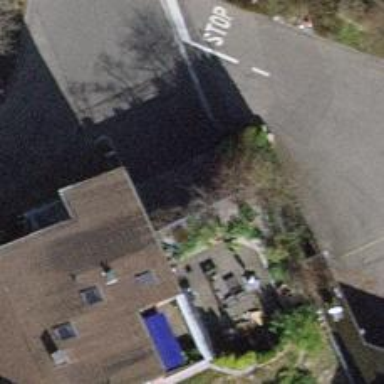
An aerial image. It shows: Parking entrance.